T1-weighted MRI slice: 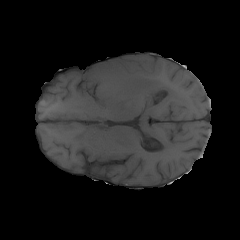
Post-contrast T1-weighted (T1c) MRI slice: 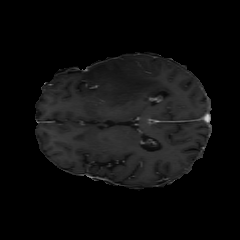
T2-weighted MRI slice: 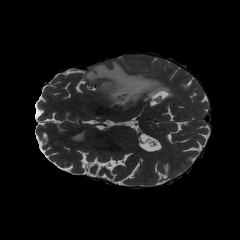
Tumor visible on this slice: yes